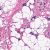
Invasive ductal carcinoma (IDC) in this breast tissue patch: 0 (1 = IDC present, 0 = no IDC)